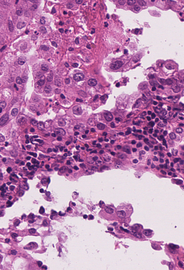
Tumor epithelial tissue: yes
Tumor-associated stroma tissue: yes
Normal tissue: no